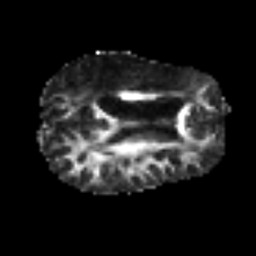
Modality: FA
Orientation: axial
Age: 54
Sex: male
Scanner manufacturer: siemens
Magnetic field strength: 3 T
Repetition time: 6.1 s
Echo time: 0.101 s